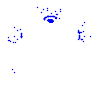
Particle: pion